Question: I had screen below:

'''
public BillSummaryScreen() {
..........
ShortcutKeyUtils.createShortcutKey(this, KeyEvent.VK_ENTER, "enterShortcut", new EnterAction());
}
public static void createShortcutKey(JComponent panel, int keyEventCode, String actionShortcutName, AbstractAction action){
InputMap inputMap = panel.getInputMap(JComponent.WHEN_IN_FOCUSED_WINDOW);
inputMap.put(KeyStroke.getKeyStroke(keyEventCode, 0), actionShortcutName);
ActionMap actionMap = panel.getActionMap();
actionMap.put(actionShortcutName, action);
}
private class EnterAction extends AbstractAction{
@Override
public void actionPerformed(ActionEvent arg0) {
System.out.println("EnterAction");
}
}
'''
I want to press "ENTER" key so the search button is clicked.
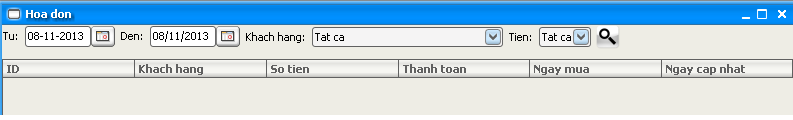
Answer: As long as you are only interested in the ENTER binding, you might consider defining the search button as the rootpane's default button: this will pass the enter on the comboBox automatically to the button's action.
'''
JButton searchButton = new JButton(searchAction);
frame.getRootPane().setDefaultButton(searchButton);
'''
While possible to pass-on arbitrary bindings, that's a bit difficult, both from the usibility perspective (do you really want action to happen, that is the one bound to the component the one in your window binding?) as from the technical perspective. For solving the latter, you basically need a custom component that tricks the binding mechanism into believing that it isn't interested in the keyStroke, f.i. as done in the MultiplexingTextField below.
Doing so for a JComboBox has its own stumbling blocks: you would have to implement a custom comboBoxEditor which uses such a custom textField. As the editor is controlled by the LAF (and looks different for nearly each one), you would need a custom editor per LAF (check the sources and c&p :-).
'''
/**
* A JTextField that allows you to specify an array of KeyStrokes that
* will have their bindings processed regardless of whether or
* not they are registered on the JTextField itself.
*/
public static class MultiplexingTextField extends JTextField {
private KeyStroke[] strokes;
private List<KeyStroke> keys;
MultiplexingTextField(int cols, KeyStroke... strokes) {
super(cols);
this.keys = Arrays.asList(strokes);
}
@Override
protected boolean processKeyBinding(KeyStroke ks, KeyEvent e,
int condition, boolean pressed) {
boolean processed = super.processKeyBinding(ks, e, condition,
pressed);
if (processed && condition != JComponent.WHEN_IN_FOCUSED_WINDOW
&& keys.contains(ks)) {
// Returning false will allow further processing
// of the bindings, eg our parent Containers will get a
// crack at them.
return false;
}
return processed;
}
}
'''